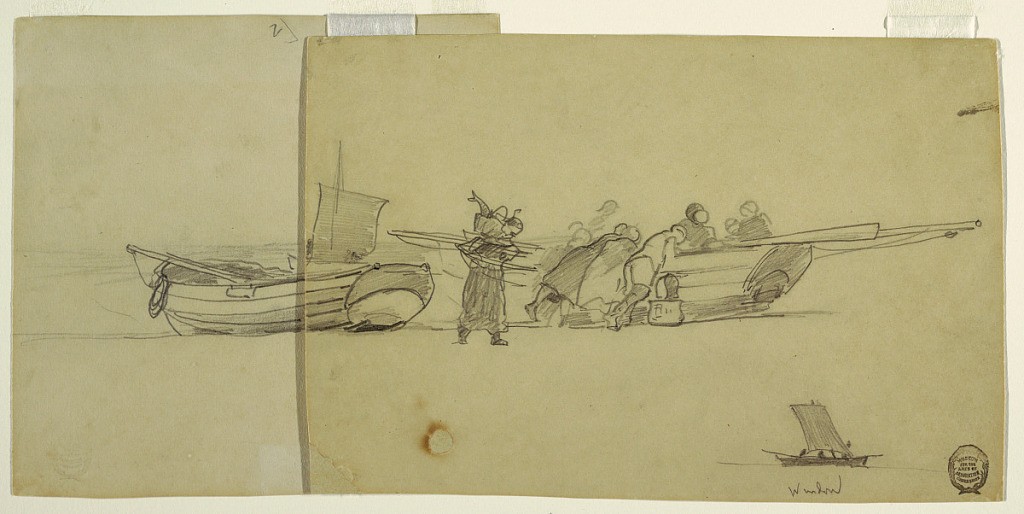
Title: Men and Women Unloading a Fishing Dory, Cullercoats, England
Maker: Winslow Homer, American, 1836–1910
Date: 1881–82
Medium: Graphite on tan wove paper, mounted
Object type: Drawing
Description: Horizontal view of side of a boat drawn up on a beach with an indistinct number of men and women unloading it while another woman walks with a bucket of fish on her back; stern of another boat visible at left; small sketch of a boat with a sail, at bottom right.